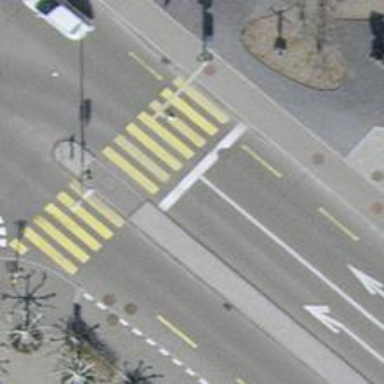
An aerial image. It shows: Crossing with traffic signals.